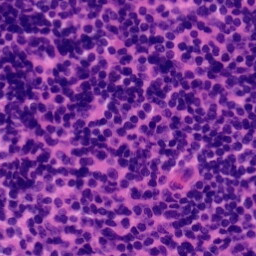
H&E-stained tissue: Tonsil